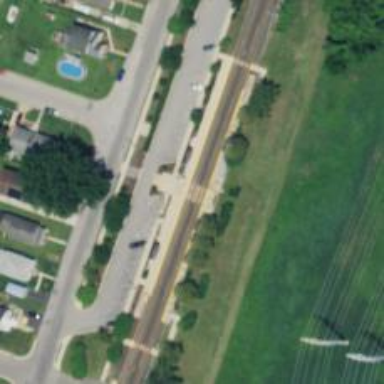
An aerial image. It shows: Crossing for the railway.